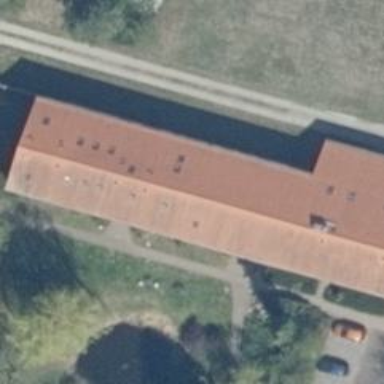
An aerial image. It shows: Building.